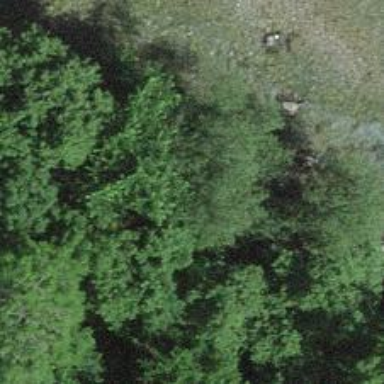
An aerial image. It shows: Bench.